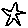
Label: star